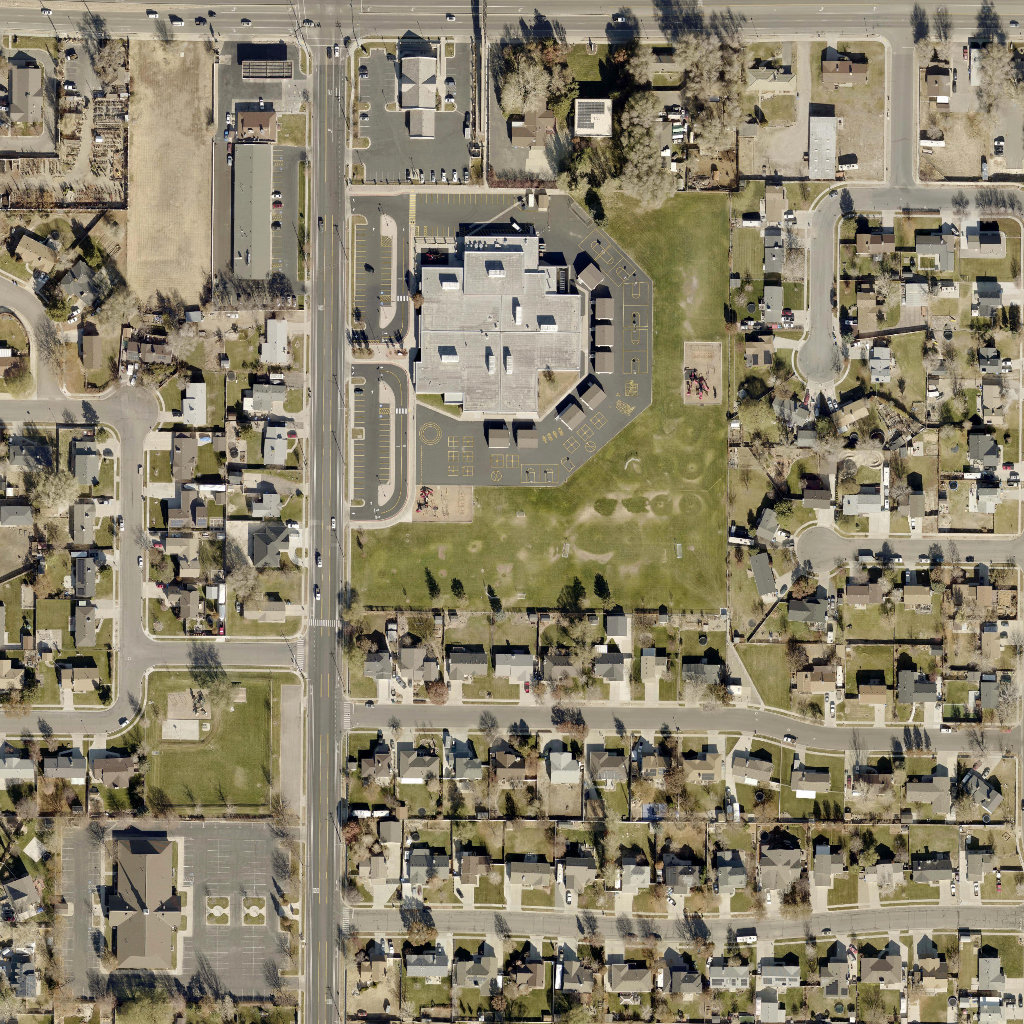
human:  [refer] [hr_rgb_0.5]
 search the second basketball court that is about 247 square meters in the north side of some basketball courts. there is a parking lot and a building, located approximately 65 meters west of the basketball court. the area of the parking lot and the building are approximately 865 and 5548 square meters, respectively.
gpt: <box>[[60, 27, 63, 31, 0]]</box>